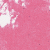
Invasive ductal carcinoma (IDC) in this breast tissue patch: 0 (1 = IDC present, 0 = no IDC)